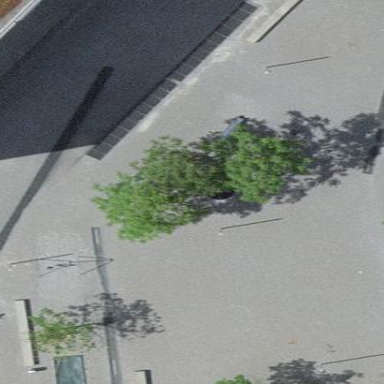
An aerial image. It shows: Playground with fine gravel surface.